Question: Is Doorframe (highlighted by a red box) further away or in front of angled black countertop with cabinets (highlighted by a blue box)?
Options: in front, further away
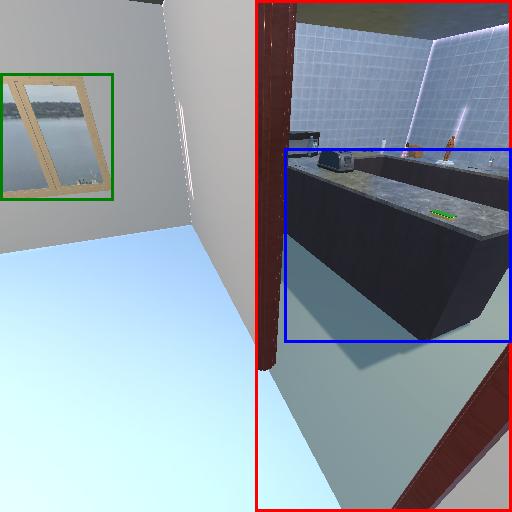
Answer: in front